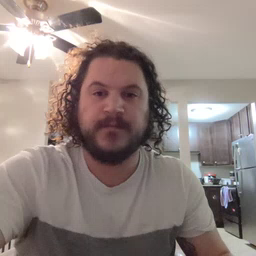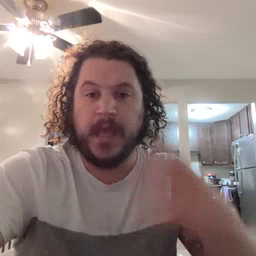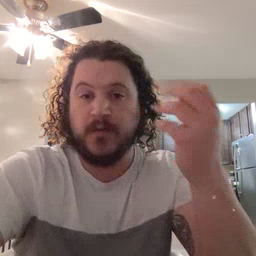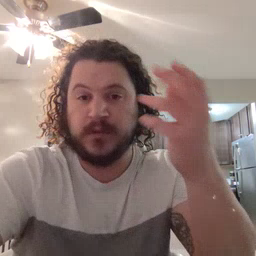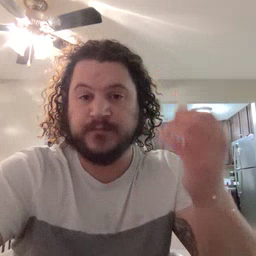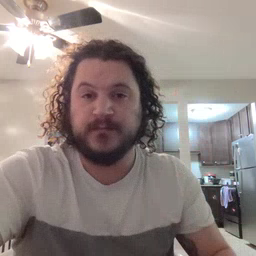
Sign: outside